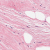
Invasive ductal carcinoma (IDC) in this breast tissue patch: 0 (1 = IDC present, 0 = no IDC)